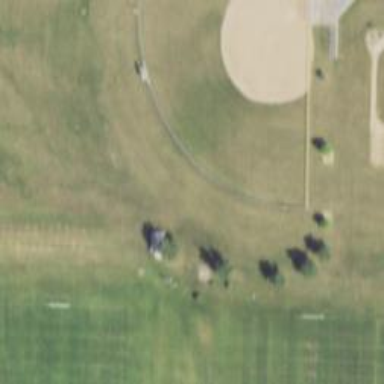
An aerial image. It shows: Softball pitch for leisure land activities.